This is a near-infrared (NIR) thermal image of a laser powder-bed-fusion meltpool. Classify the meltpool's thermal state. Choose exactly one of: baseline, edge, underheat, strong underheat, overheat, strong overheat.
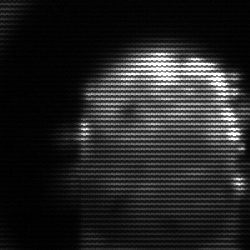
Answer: baseline